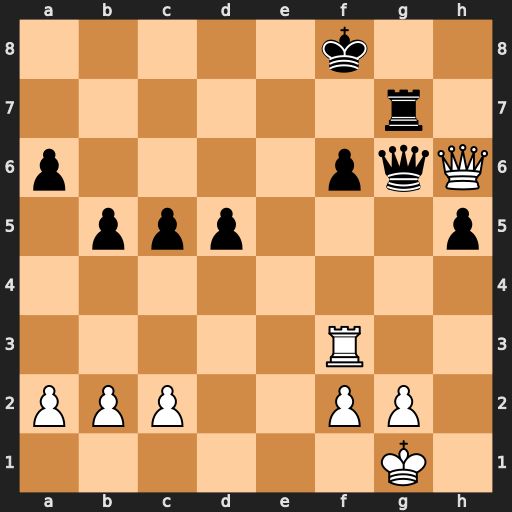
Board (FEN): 5k2/6r1/p4pqQ/1ppp3p/8/5R2/PPP2PP1/6K1
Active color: w
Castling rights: -
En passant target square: -
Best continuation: Rxf6+ Qxf6 Qxf6+